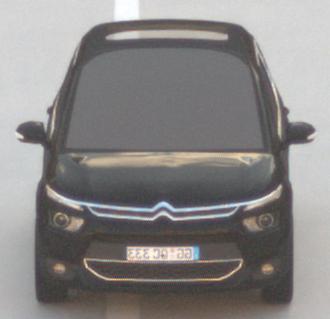
Make: Citroen
Model: Grand C4 Picasso VTi 120
Detailed model: Grand C4 Picasso (II)
Model produced from: 2013/10
Model produced until: 2015/02
Doors: 5
Color: black
Road condition: dry road
Daytime: sunrise or sunset
Contrast: low contrast